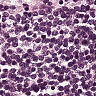
Metastatic tissue present: no